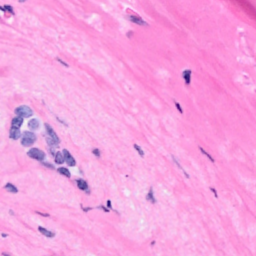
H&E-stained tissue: Breast